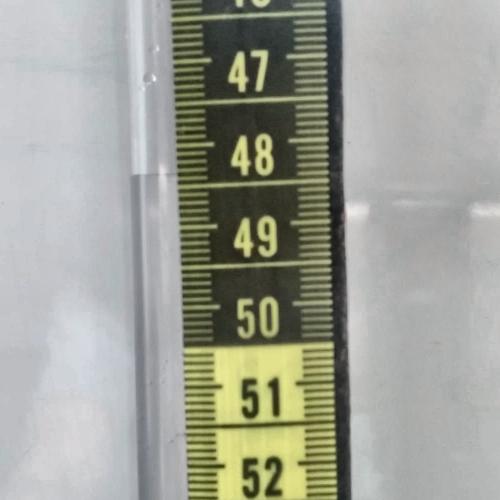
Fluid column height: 48.3 cm